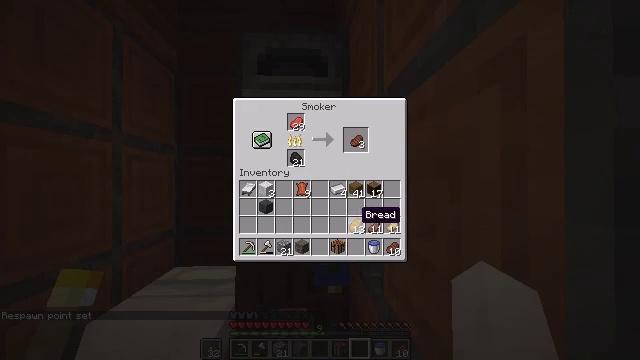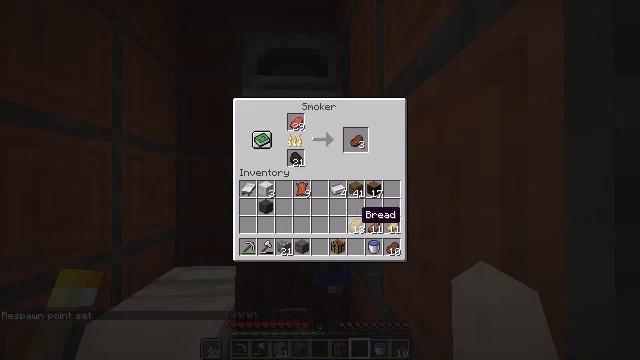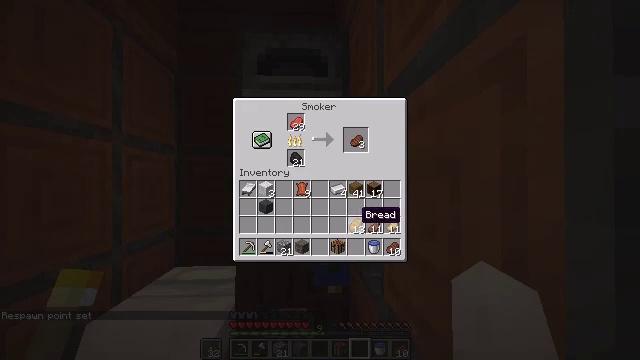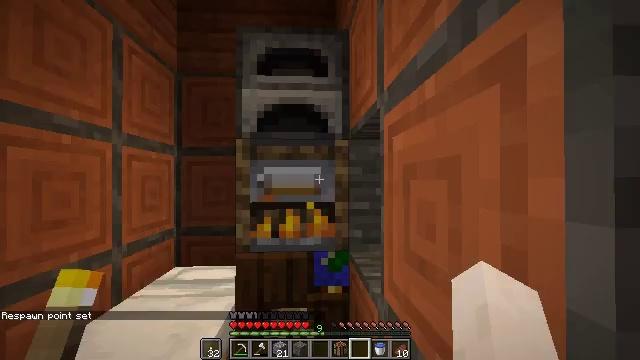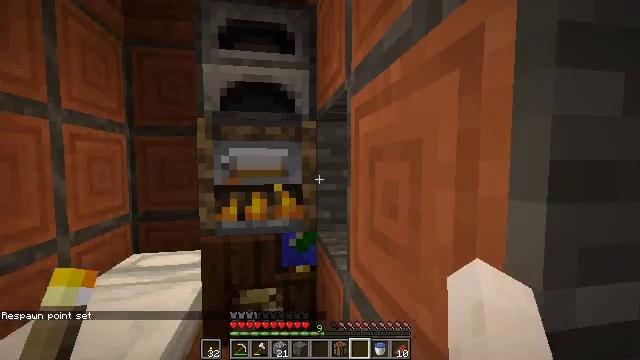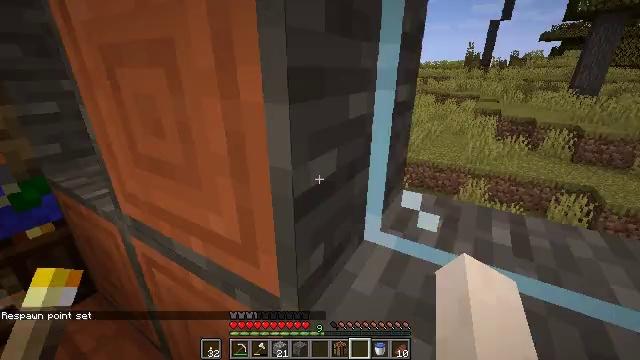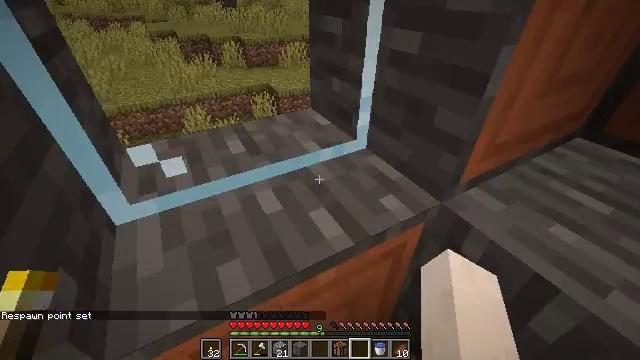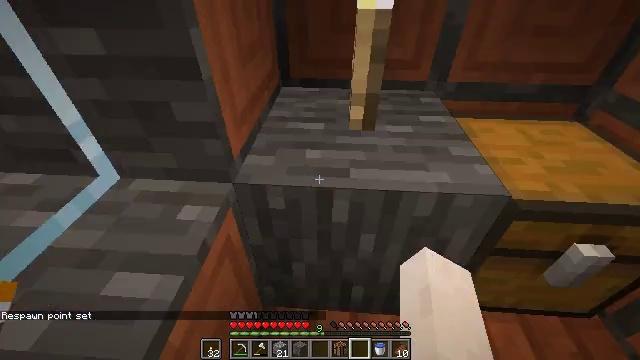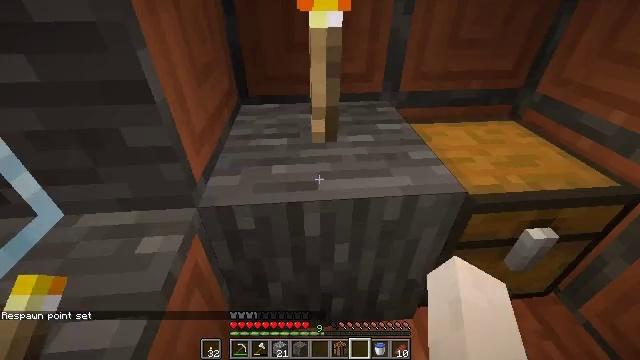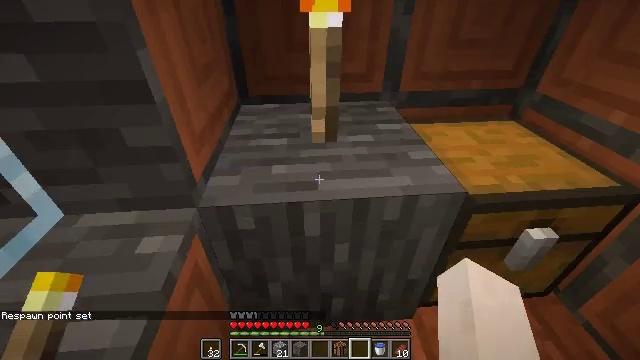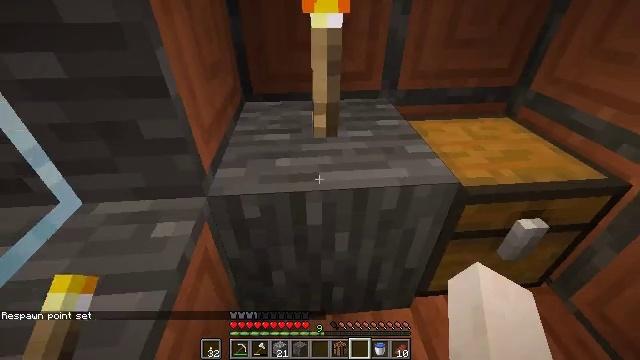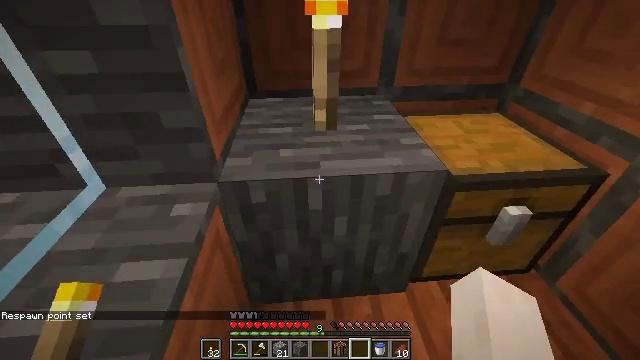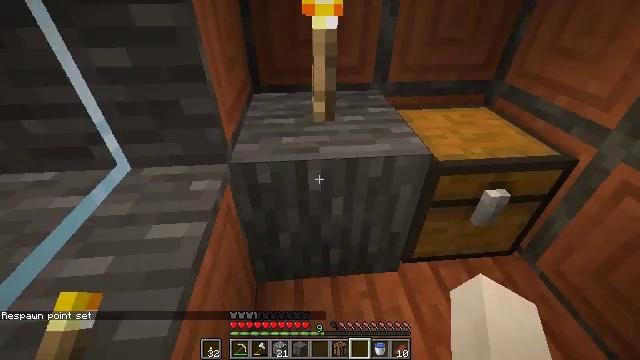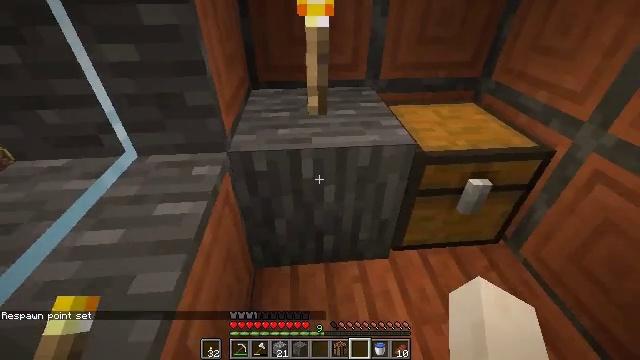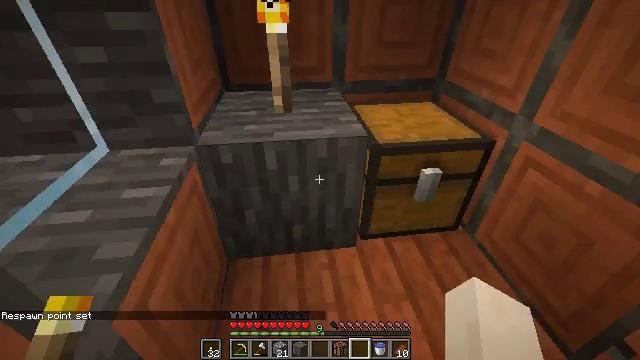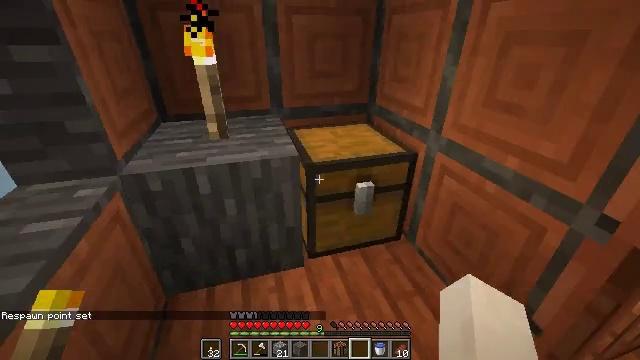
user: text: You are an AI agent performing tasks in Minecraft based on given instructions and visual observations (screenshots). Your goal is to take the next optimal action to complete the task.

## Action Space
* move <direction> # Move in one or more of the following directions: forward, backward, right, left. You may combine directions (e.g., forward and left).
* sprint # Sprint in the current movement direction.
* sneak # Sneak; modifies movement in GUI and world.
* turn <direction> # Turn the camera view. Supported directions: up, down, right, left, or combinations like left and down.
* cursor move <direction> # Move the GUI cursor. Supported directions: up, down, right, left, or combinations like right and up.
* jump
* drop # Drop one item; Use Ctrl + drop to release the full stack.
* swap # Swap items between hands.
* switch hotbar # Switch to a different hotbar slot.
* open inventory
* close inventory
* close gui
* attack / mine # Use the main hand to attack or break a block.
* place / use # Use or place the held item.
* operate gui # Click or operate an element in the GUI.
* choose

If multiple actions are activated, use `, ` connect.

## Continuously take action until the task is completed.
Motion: motion action
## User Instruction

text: Remove the acacia slab from the structure.
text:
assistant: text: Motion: no_op
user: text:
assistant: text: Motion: no_op
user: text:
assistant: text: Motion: no_op
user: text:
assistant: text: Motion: turn right and down, close gui
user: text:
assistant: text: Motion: turn right and down
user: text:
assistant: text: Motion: turn right and down
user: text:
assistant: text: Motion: turn right and down
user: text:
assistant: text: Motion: turn right and up
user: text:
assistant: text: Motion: no_op
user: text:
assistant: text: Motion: move back
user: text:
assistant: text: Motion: move back
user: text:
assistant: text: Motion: move back
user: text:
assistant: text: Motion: move back and move right
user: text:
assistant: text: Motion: move right, turn right and up
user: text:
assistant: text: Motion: move right, turn right and up
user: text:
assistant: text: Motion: move right, turn right and up
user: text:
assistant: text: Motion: turn right and up, use / place
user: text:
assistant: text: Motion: use / place
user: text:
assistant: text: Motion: use / place
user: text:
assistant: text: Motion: use / place
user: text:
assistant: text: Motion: no_op
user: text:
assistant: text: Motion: open gui
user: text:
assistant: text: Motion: no_op
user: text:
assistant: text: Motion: cursor move down
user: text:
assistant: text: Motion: cursor move down
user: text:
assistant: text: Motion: no_op
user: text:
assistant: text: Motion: no_op
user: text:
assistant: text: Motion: no_op
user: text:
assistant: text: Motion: cursor move right
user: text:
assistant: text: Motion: cursor move right and up